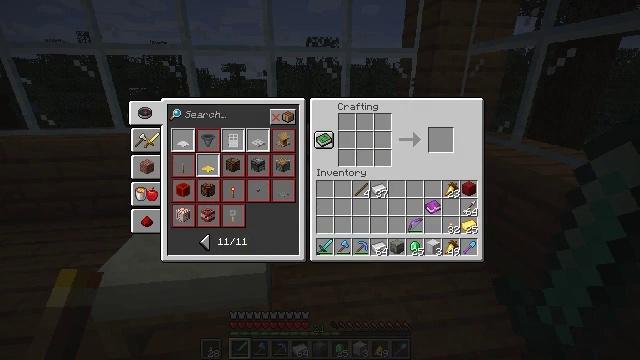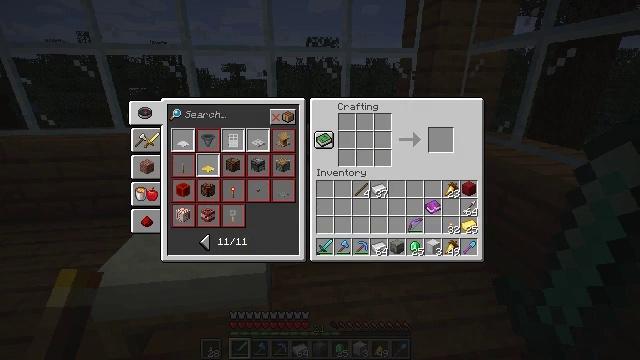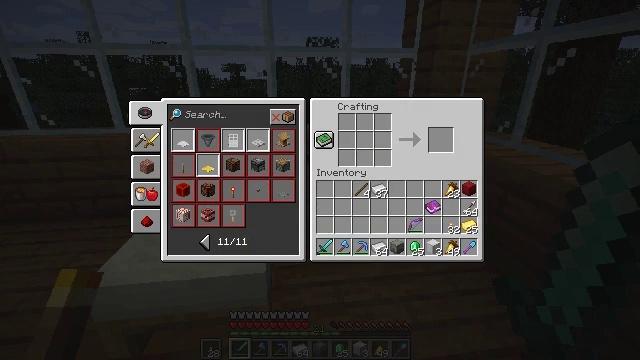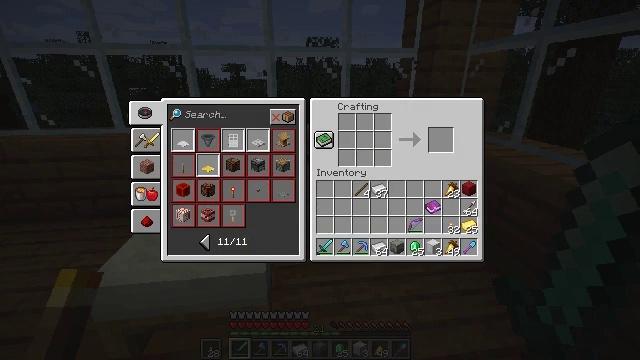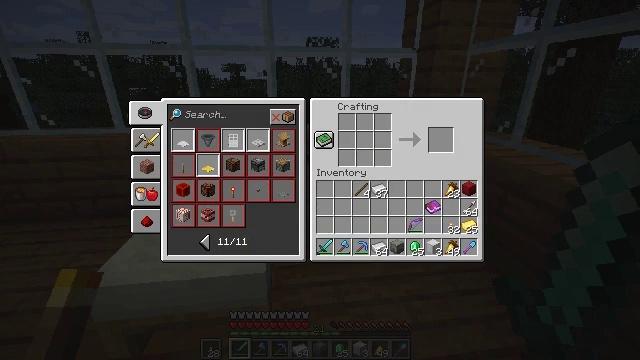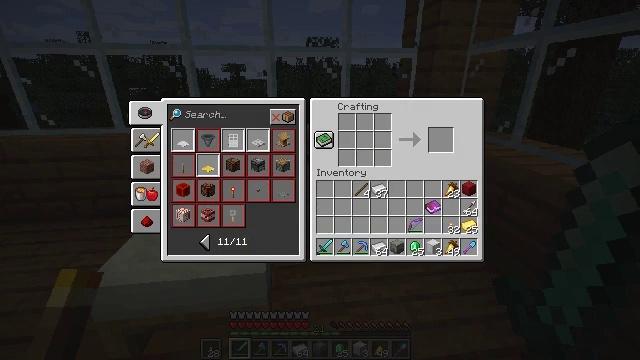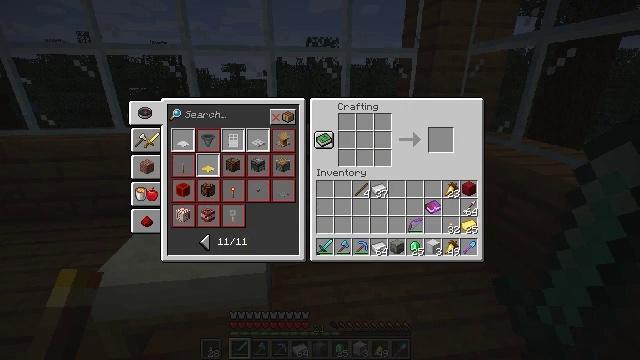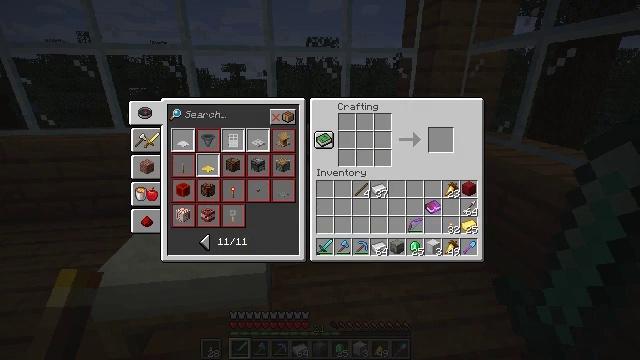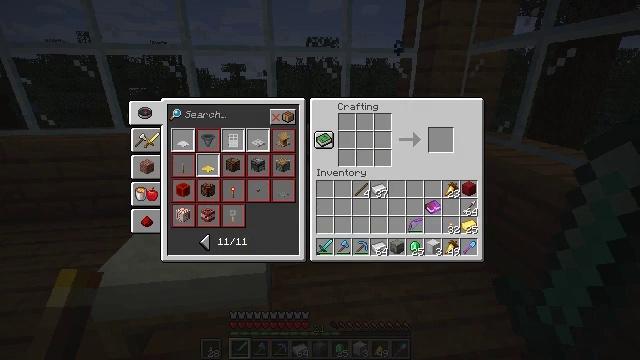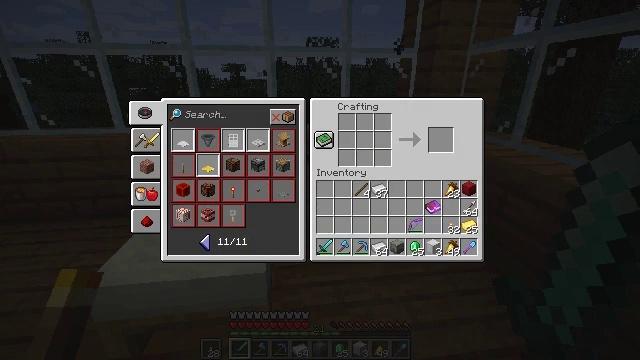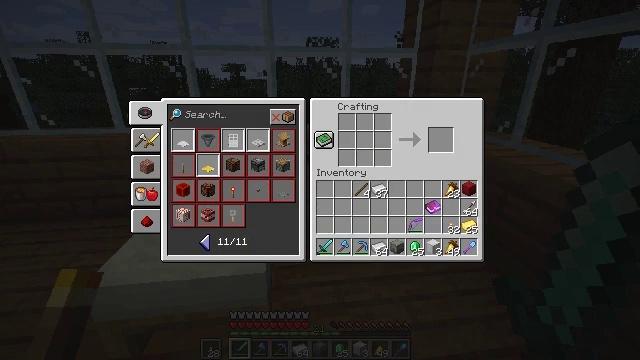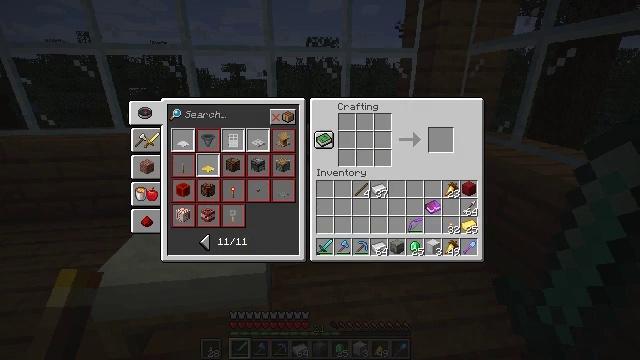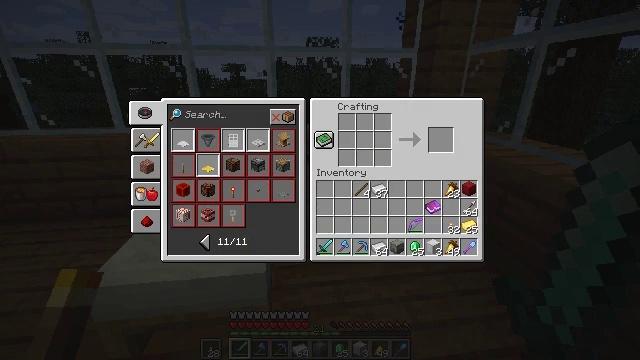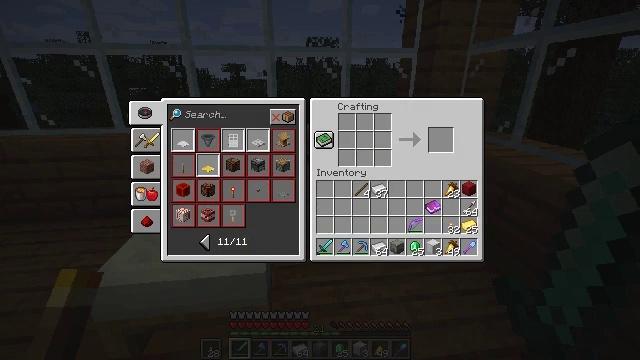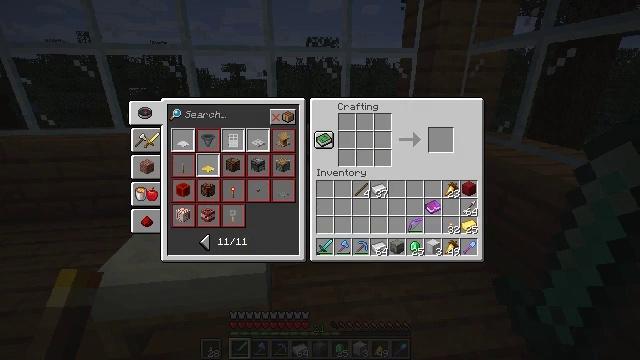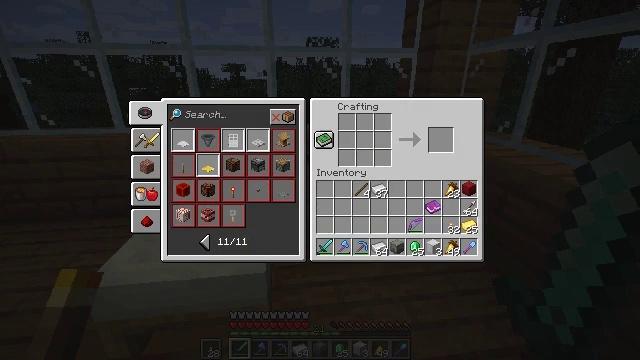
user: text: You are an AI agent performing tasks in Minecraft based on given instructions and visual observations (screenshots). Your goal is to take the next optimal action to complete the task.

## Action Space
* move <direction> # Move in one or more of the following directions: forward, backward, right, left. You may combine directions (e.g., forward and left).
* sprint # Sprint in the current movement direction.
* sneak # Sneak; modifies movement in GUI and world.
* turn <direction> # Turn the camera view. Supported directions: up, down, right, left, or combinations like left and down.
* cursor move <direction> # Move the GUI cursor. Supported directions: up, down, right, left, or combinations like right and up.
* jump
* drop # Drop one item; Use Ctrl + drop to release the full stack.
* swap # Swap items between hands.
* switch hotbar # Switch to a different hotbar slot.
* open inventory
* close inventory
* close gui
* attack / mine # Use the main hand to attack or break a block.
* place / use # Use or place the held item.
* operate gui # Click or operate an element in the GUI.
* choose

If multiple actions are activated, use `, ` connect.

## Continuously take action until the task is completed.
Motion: motion action
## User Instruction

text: Open the crafting table to craft an anvil.
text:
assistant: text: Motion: no_op
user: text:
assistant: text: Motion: cursor move left
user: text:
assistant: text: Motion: cursor move left
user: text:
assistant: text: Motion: no_op
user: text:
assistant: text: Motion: no_op
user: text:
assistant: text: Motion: no_op
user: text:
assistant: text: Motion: no_op
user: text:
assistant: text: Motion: no_op
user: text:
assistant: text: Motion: cursor move left
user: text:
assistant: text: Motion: no_op
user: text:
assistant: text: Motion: no_op
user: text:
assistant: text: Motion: no_op
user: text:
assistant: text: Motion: no_op
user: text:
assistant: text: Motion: no_op
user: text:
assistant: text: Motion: no_op
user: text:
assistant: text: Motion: no_op
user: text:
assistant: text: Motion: no_op
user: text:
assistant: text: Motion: no_op
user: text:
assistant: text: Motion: operate gui
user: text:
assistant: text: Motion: operate gui
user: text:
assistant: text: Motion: no_op
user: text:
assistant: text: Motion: no_op
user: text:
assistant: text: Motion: no_op
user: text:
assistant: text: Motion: no_op
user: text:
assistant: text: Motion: no_op
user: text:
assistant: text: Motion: no_op
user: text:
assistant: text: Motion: no_op
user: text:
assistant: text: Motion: operate gui
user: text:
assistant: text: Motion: operate gui
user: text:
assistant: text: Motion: operate gui